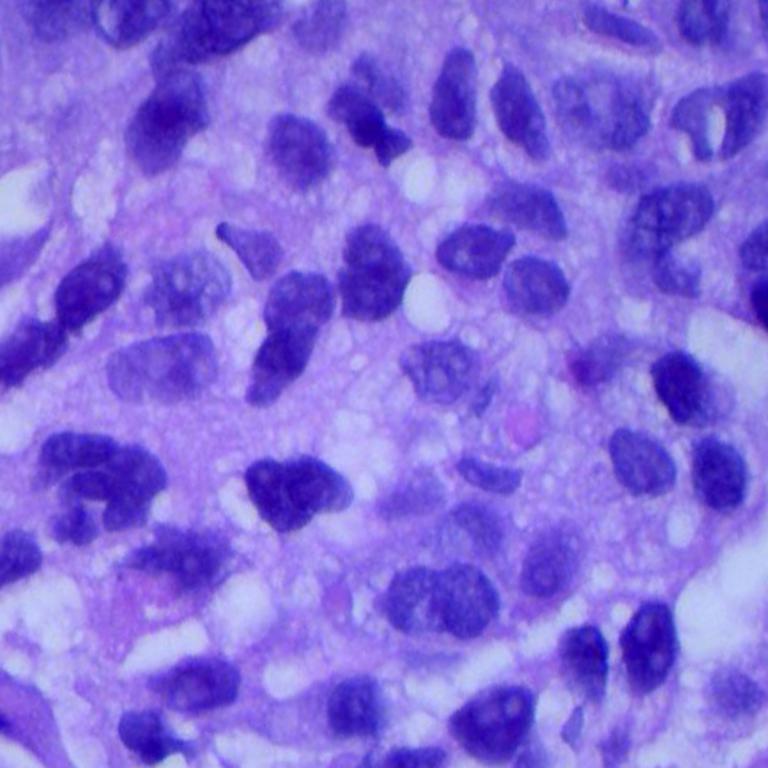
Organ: lung
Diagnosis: squamous carcinomas